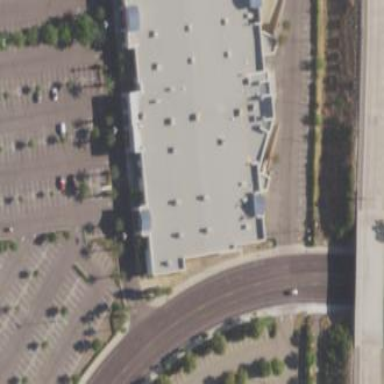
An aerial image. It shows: Commercial building.